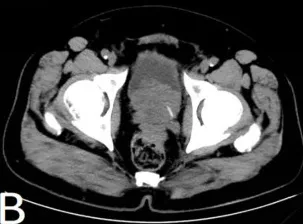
Imaging results of four patients. (B) CT scan of the urinary system in case 2. Multiple hypoechoic nodules were seen in the bladder and near the bladder neck with bladder wall thickening, which was considered as recurrent prostate cancer and bladder metastasis.
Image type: radiology (ct)